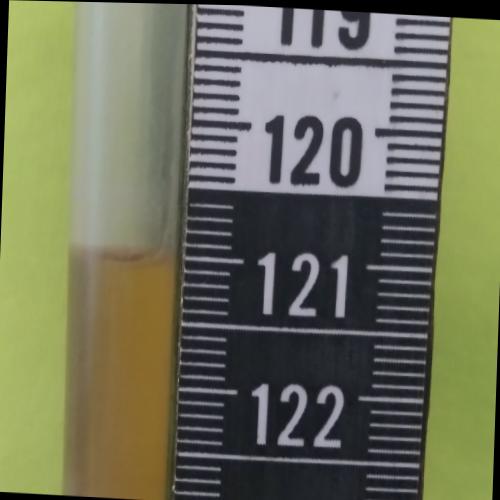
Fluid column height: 121.0 cm